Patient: sex F, age 40
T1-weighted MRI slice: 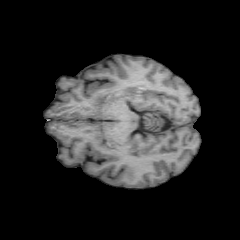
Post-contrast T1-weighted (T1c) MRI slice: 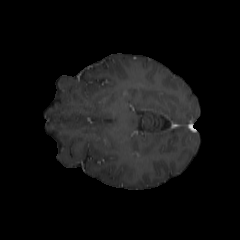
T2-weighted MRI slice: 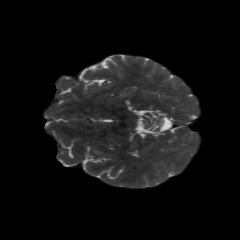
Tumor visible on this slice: no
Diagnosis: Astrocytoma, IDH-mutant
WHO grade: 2